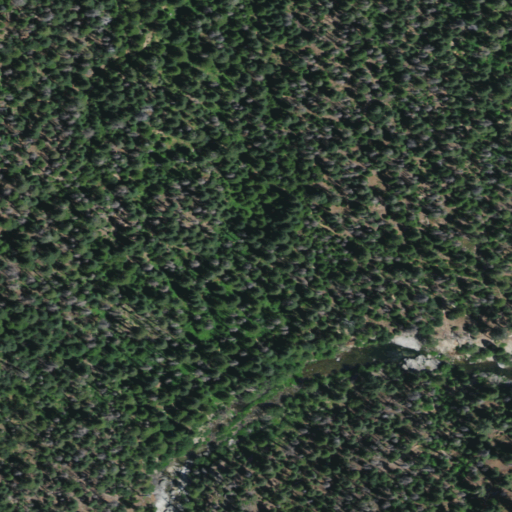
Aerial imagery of depression(s) in California named Muley Hole containing only evergreen forest